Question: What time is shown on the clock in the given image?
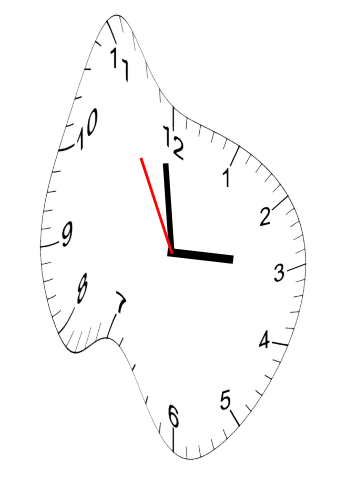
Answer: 02:58:55